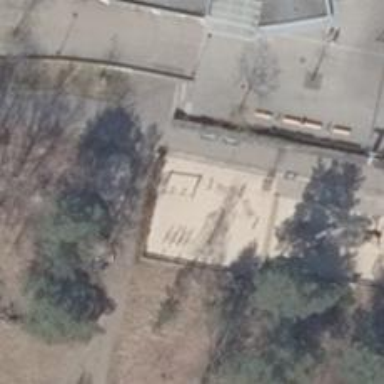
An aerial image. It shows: Playground featuring swings.